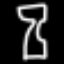
Label: hourglass